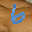
Label: 6